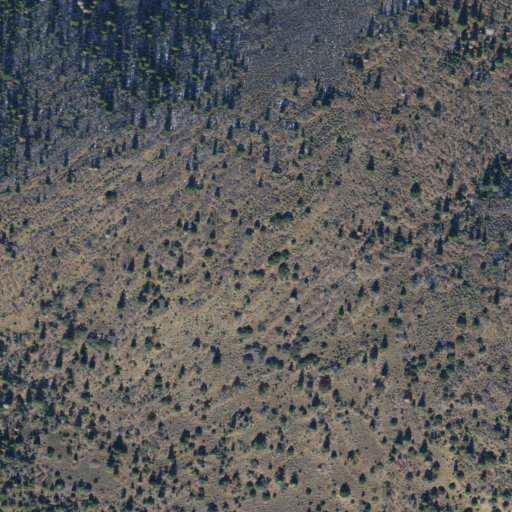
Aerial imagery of mountain in Utah named Round Hill containing evergreen forest, shrub, and deciduous forest